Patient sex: M
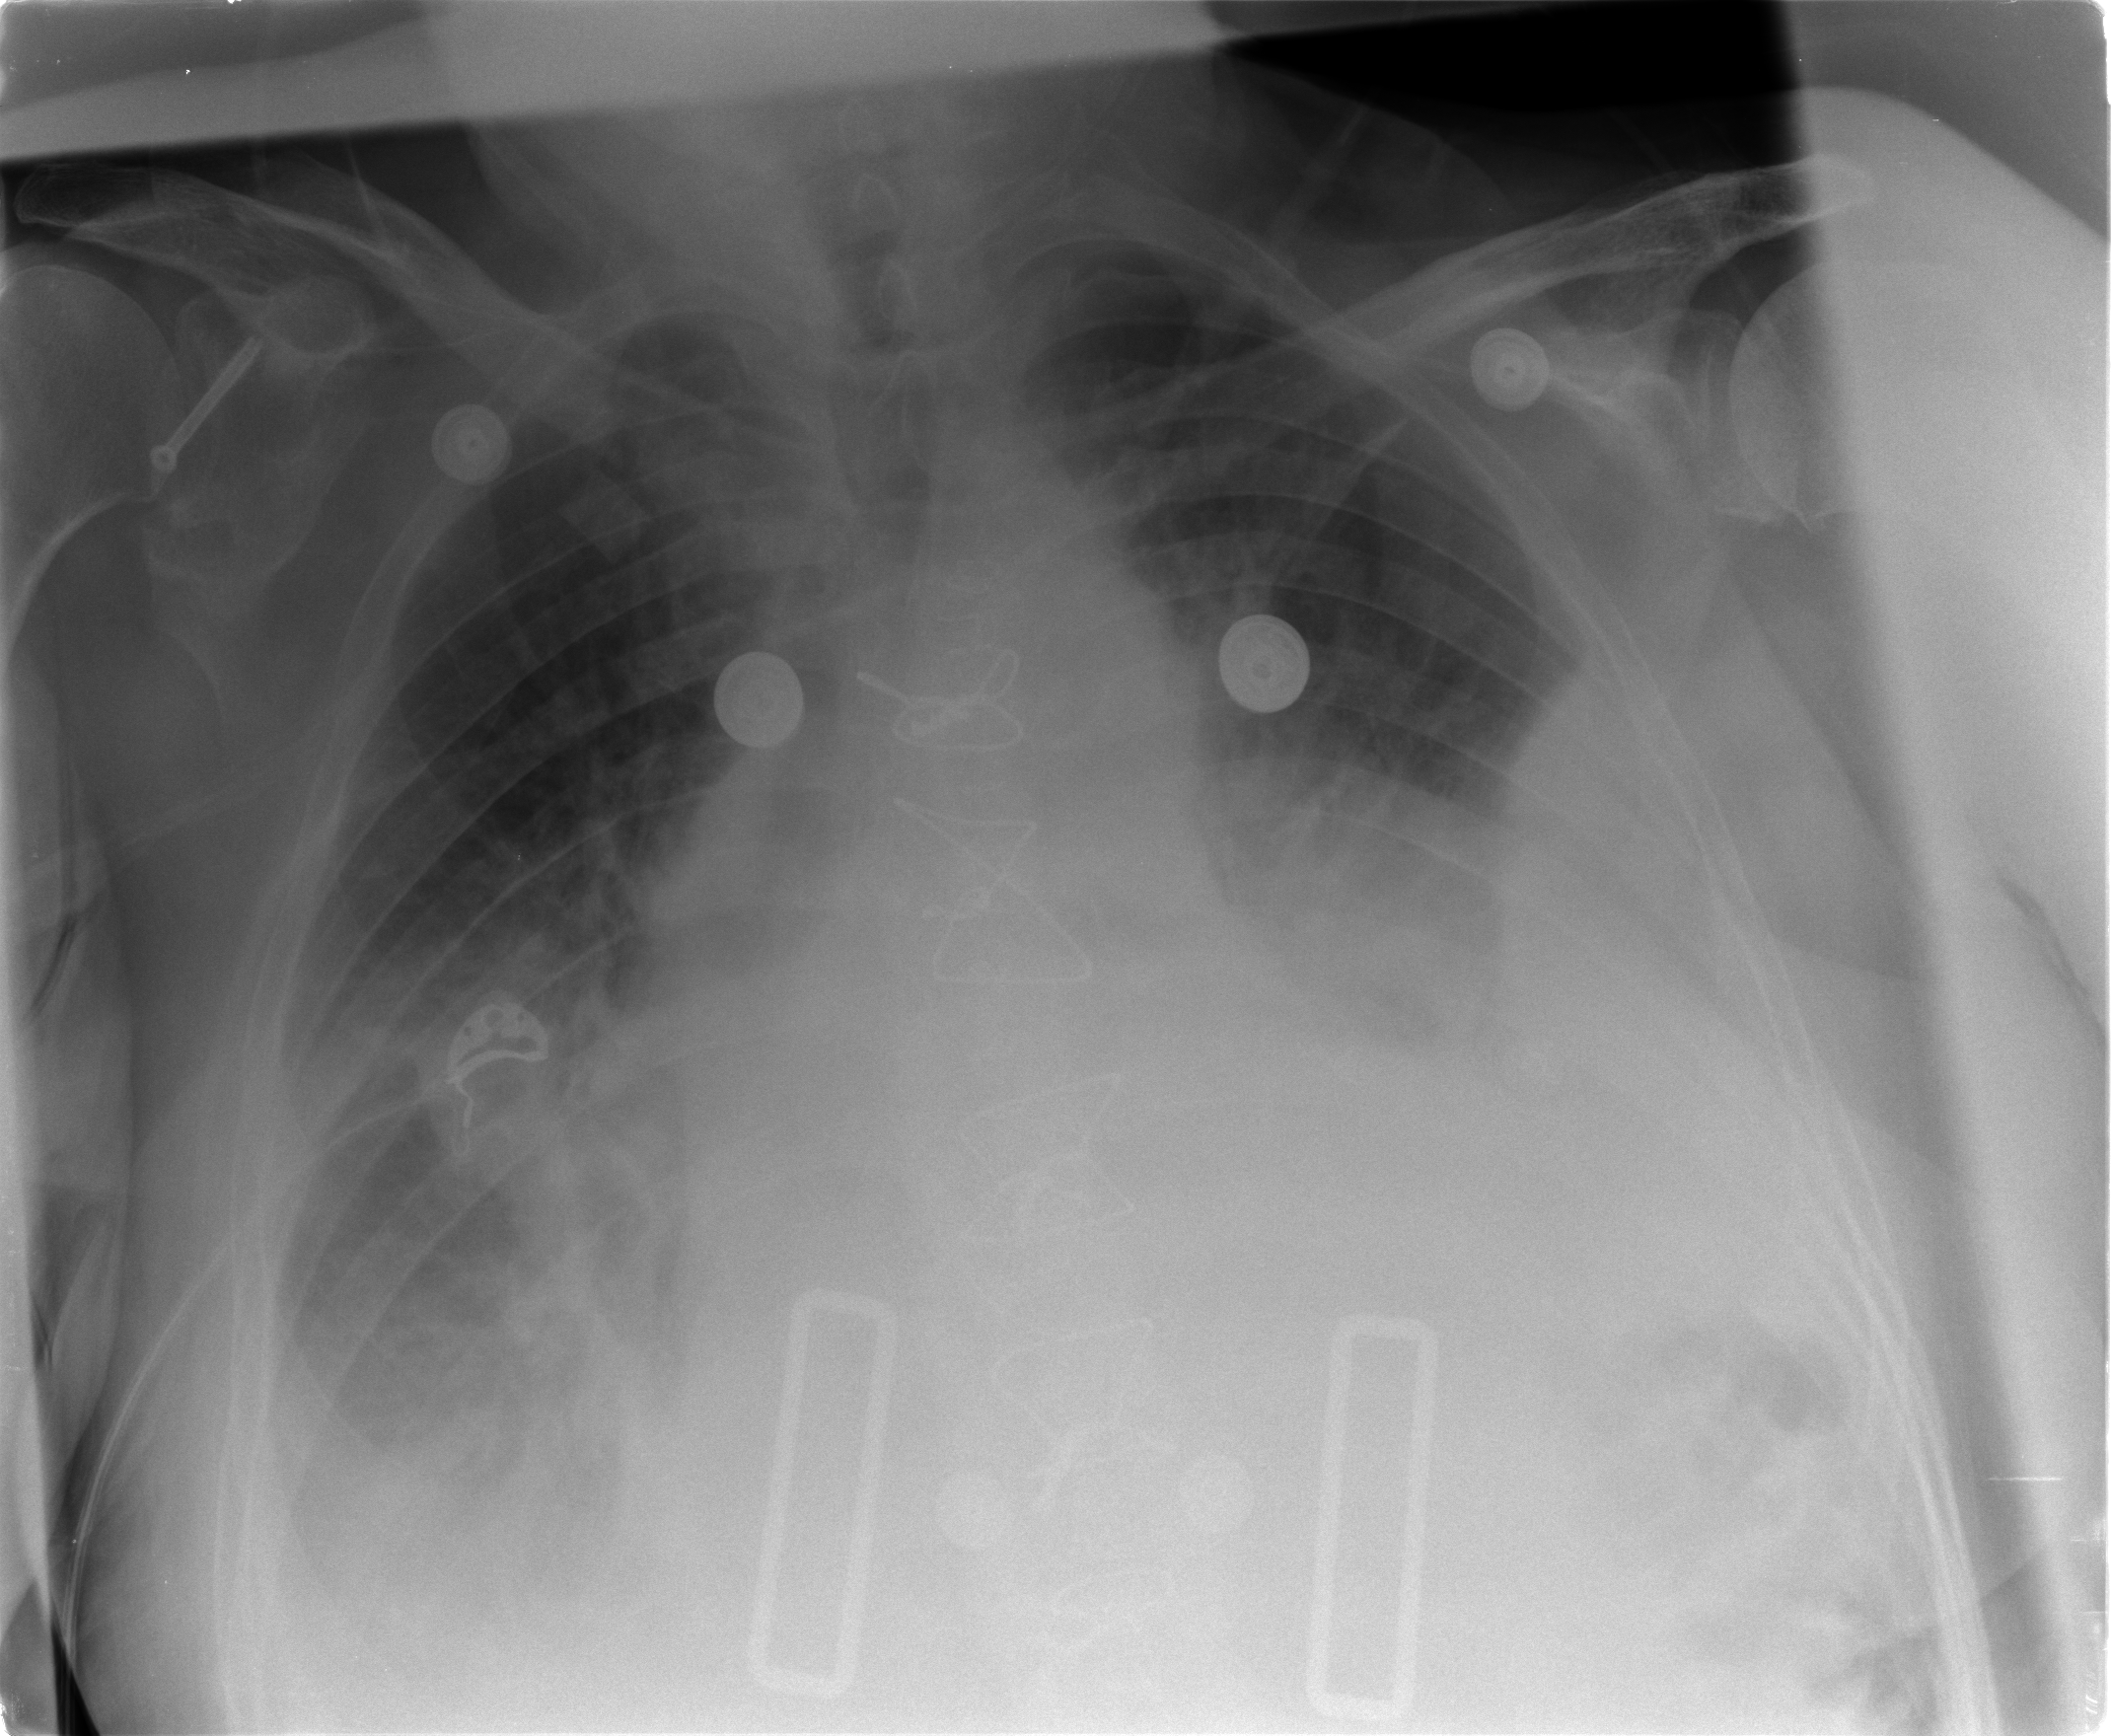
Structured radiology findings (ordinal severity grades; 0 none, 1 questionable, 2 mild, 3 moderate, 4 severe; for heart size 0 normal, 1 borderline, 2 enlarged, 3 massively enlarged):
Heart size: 3
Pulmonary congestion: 2
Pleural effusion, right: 2
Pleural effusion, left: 3
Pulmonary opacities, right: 1
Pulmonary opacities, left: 1
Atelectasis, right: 3
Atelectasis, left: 3